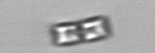
Label: Bacillariophyceae_morphotype1